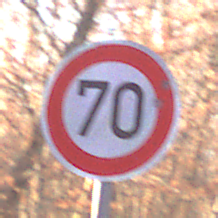
Verkehrszeichen: Geschwindigkeit70
Umgebung: Outdoor, Nature
Tageszeit: SunriseSunset
Wetter: Clear
Licht: Natural
Jahreszeit: Autumn
Kontrast: HighContrast